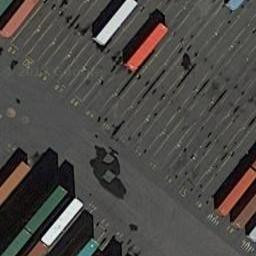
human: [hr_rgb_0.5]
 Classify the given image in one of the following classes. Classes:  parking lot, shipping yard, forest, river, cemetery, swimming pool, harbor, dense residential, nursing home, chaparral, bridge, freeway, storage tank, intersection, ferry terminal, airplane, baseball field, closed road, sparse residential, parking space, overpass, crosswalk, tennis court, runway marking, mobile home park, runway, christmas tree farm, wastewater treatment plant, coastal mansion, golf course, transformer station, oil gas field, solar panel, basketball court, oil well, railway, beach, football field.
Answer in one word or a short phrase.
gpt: shipping yard